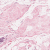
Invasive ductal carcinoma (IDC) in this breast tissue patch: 0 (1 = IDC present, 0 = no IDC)